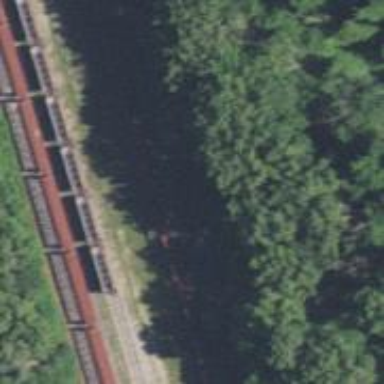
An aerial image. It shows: Railway siding with rails.